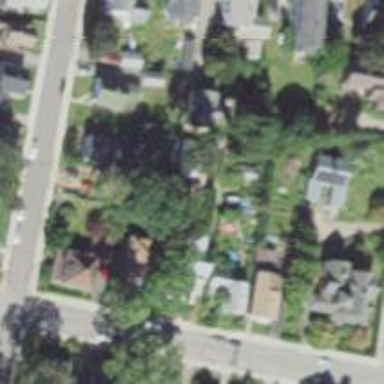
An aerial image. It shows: Residential driveway.